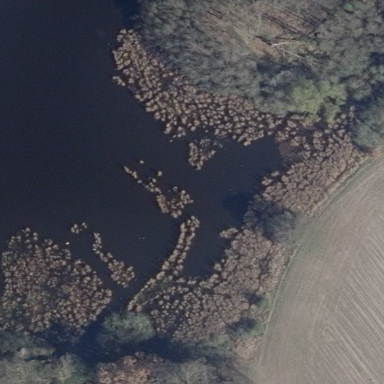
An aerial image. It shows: Reedbed wetland area.